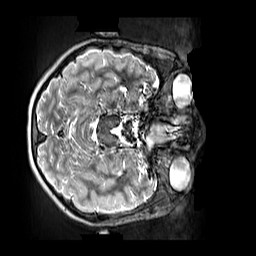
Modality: T2w
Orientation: axial
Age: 10
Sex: female
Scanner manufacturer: siemens
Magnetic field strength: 3 T
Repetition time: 3.2 s
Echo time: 0.408 s